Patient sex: M
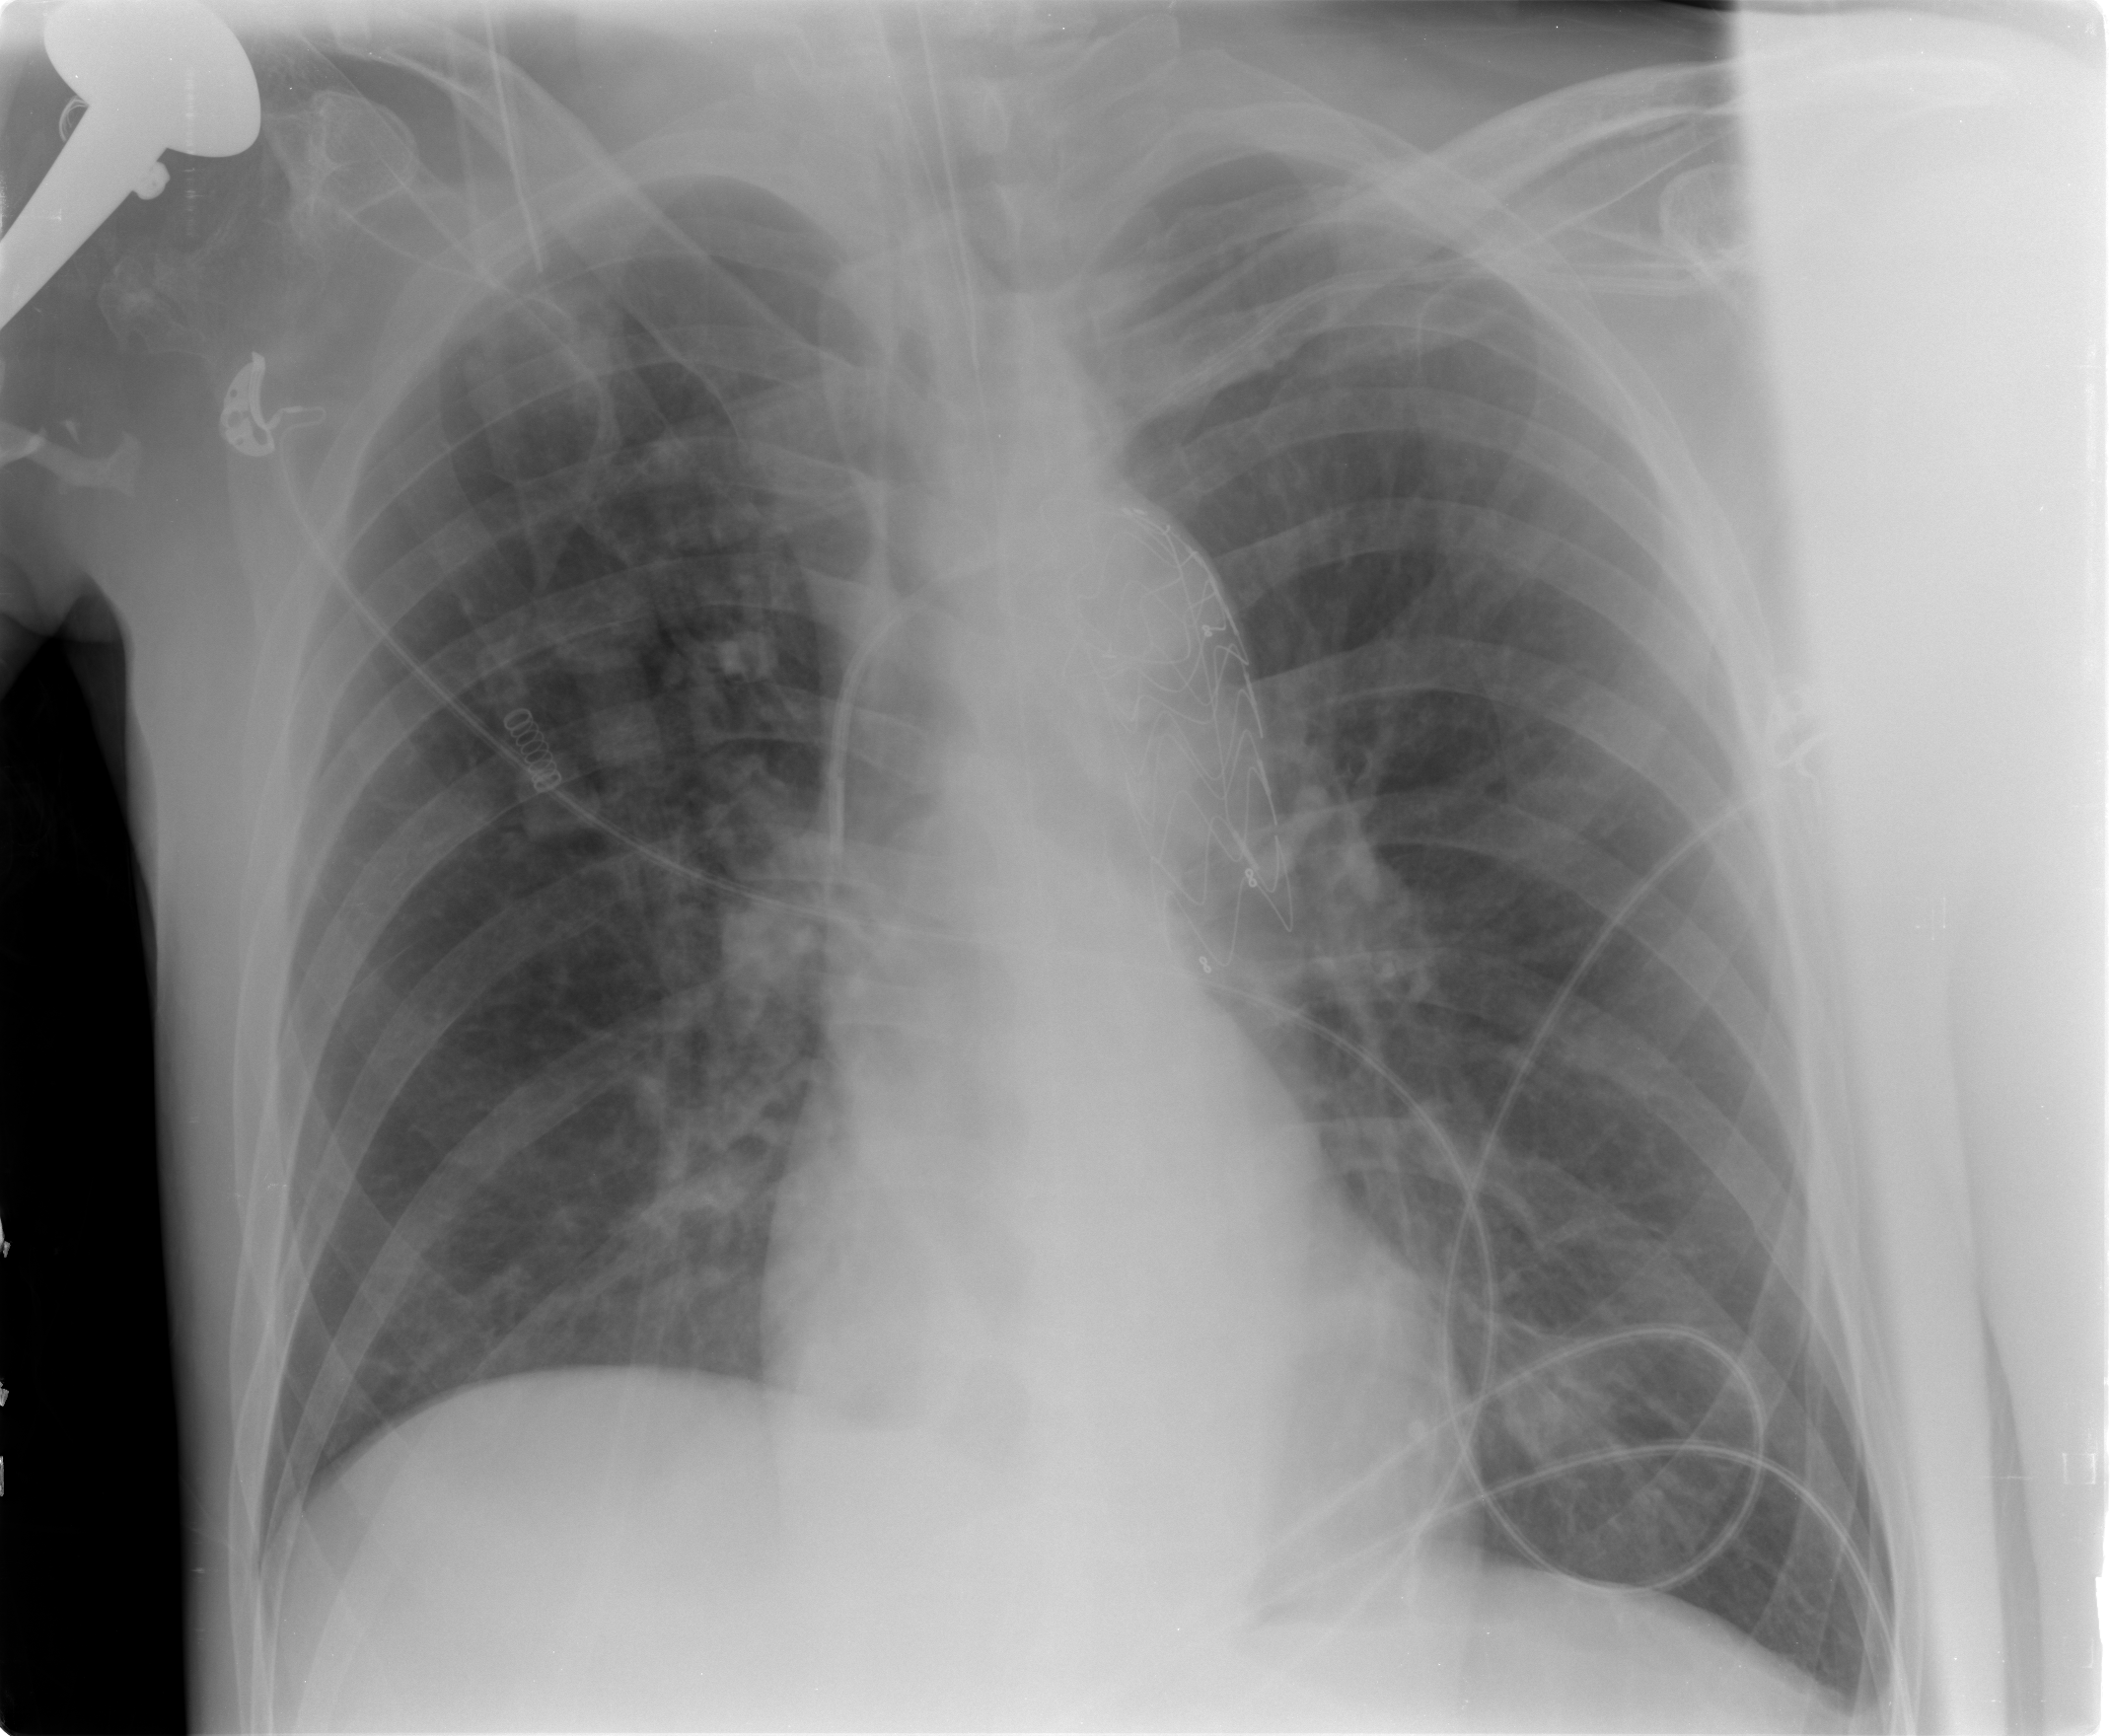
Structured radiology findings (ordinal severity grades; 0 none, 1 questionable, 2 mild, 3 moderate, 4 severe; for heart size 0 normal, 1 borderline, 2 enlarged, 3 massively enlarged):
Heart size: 0
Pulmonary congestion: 2
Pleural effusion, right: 0
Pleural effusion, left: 0
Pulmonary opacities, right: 0
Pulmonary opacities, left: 0
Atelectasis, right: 0
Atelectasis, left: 0